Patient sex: M
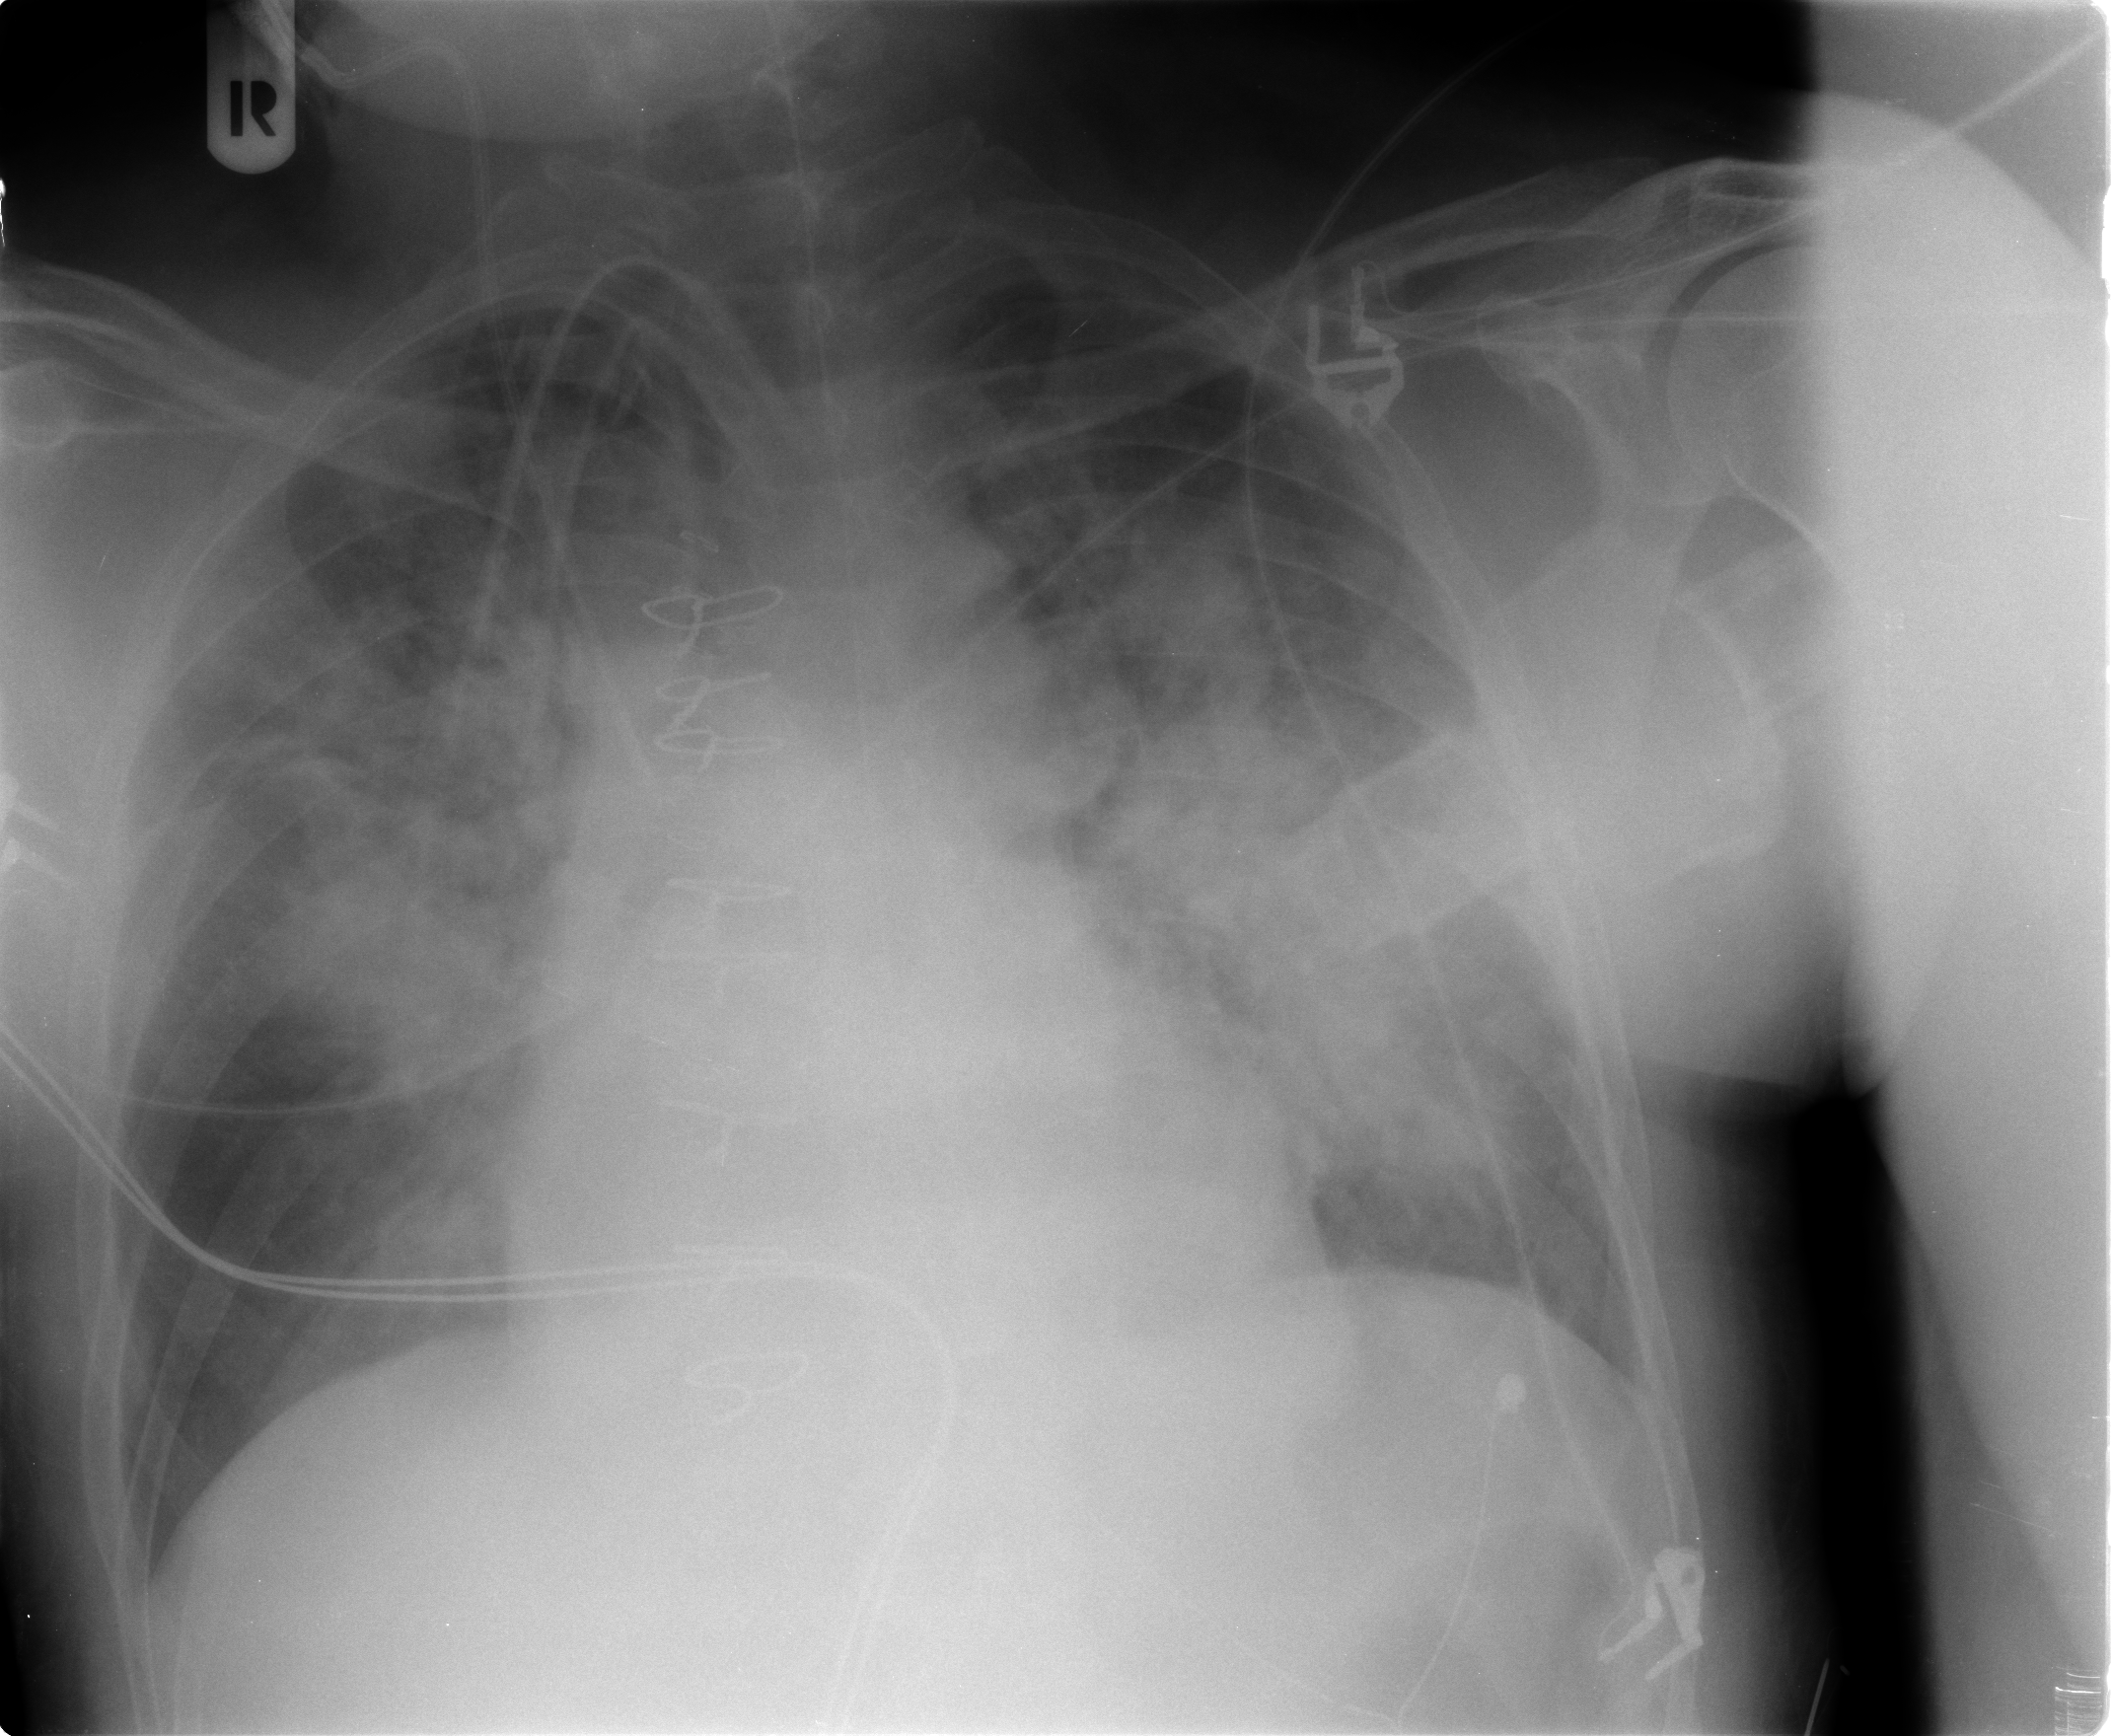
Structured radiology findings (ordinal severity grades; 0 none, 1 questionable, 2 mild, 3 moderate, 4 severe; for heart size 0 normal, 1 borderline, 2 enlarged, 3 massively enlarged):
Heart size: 2
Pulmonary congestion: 2
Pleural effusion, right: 1
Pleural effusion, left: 1
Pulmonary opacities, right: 3
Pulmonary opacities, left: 3
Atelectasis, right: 2
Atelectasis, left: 2